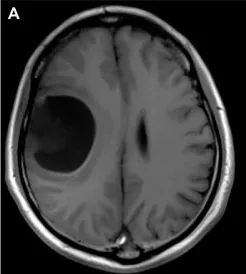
(A,B) Preoperative head MRI T1-weighted sequences and T2-weighted sequences demonstrating a rounded-like cystic solid lesion in the right frontoparietal lobe.
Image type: radiology (mri)